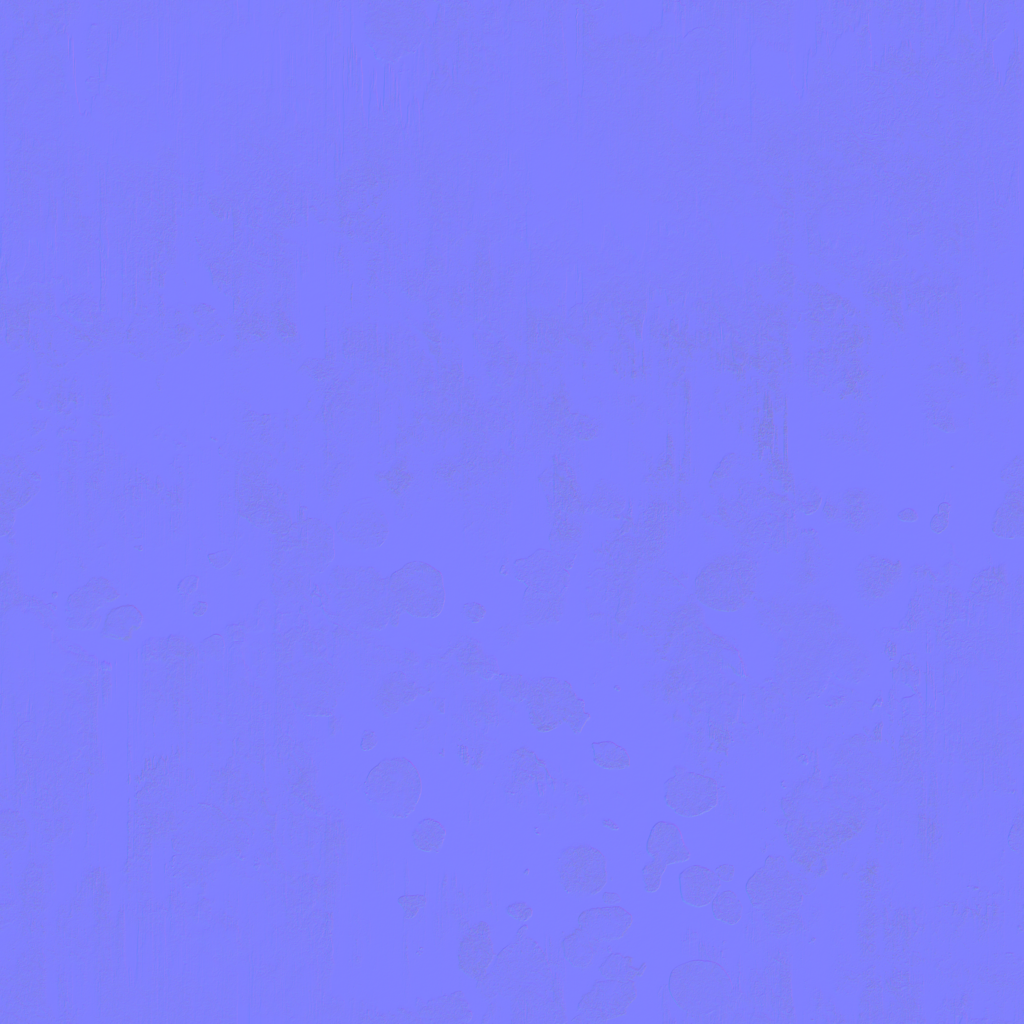
Texture map type: NormalDX